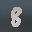
Label: 8